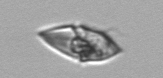
Label: Gyrodinium